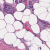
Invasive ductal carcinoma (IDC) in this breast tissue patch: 1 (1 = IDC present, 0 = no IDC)